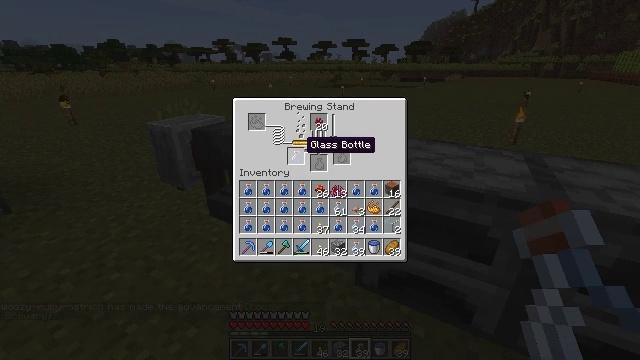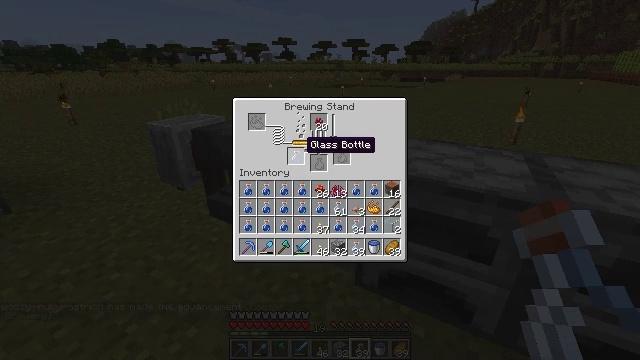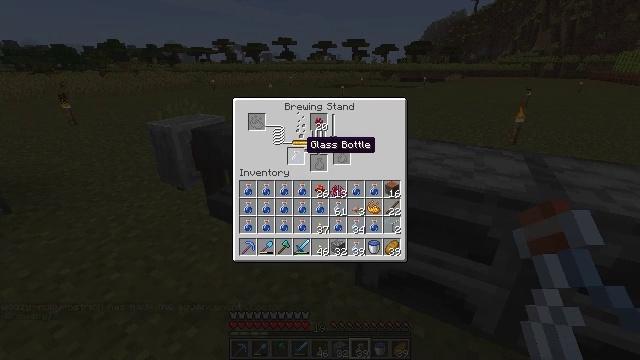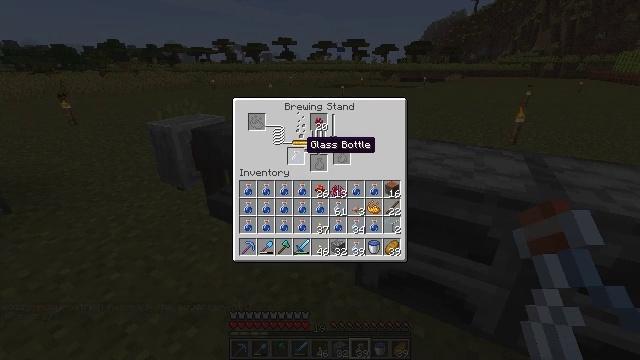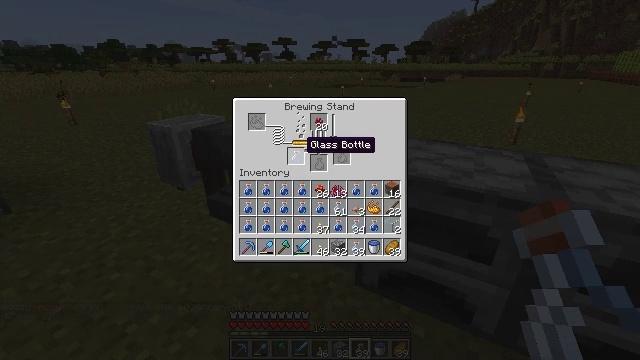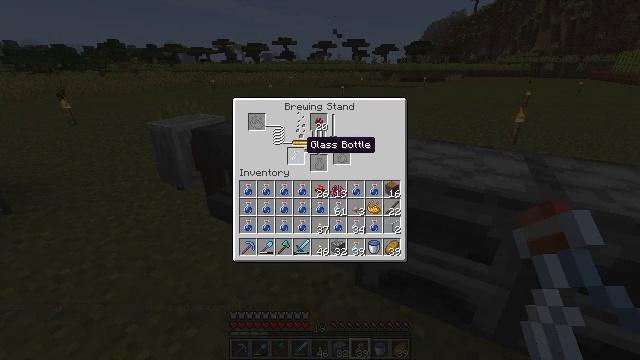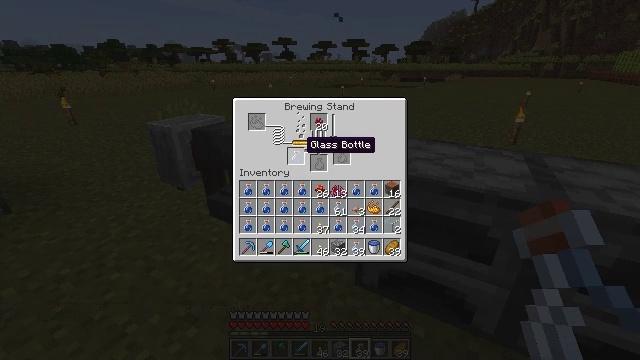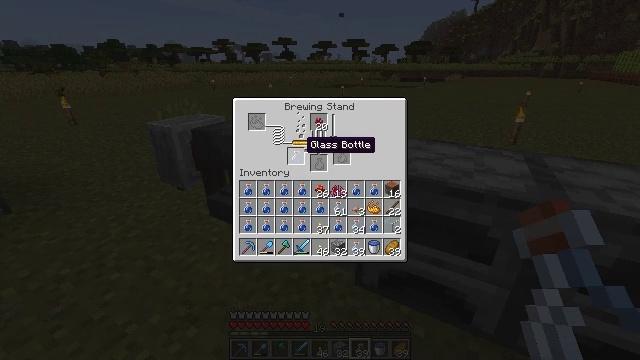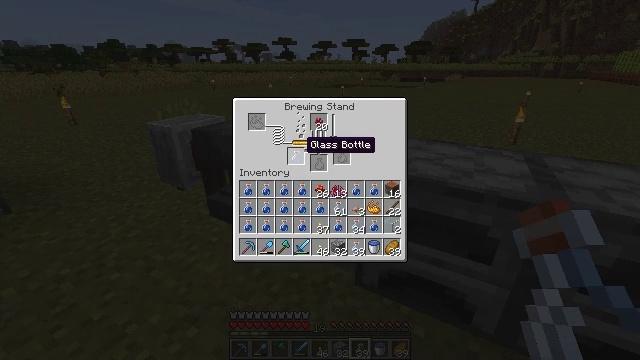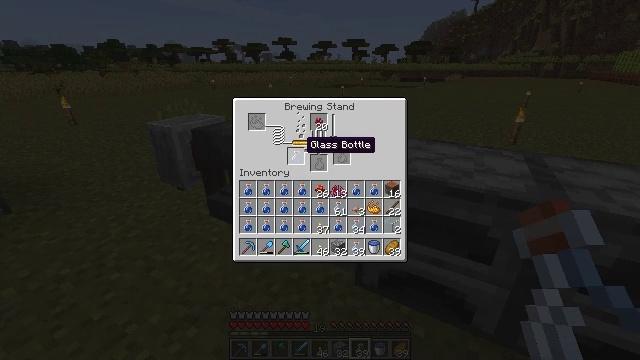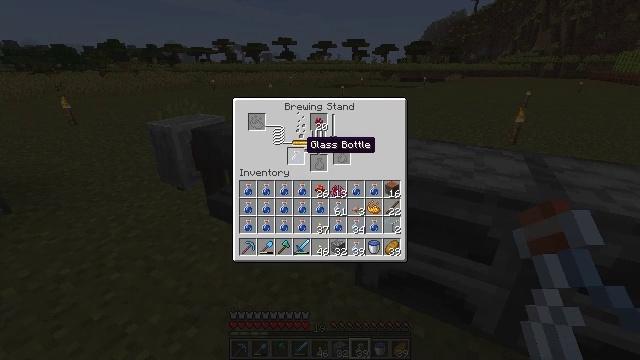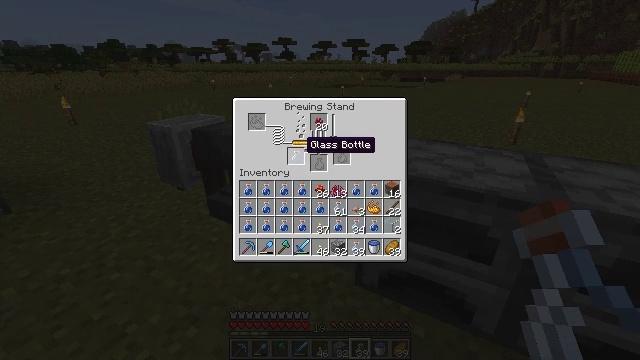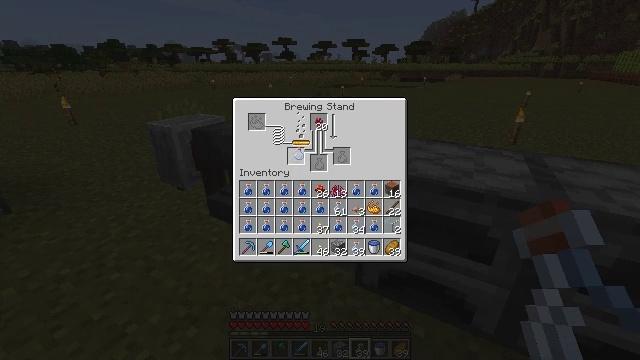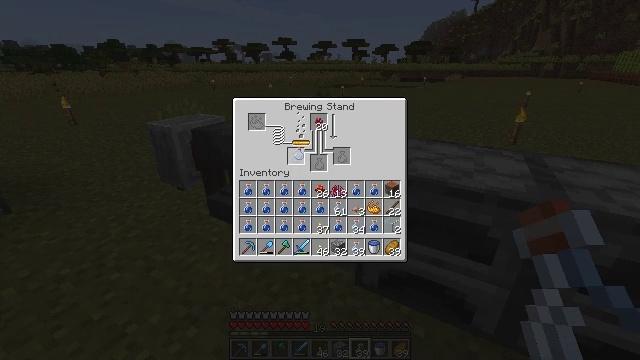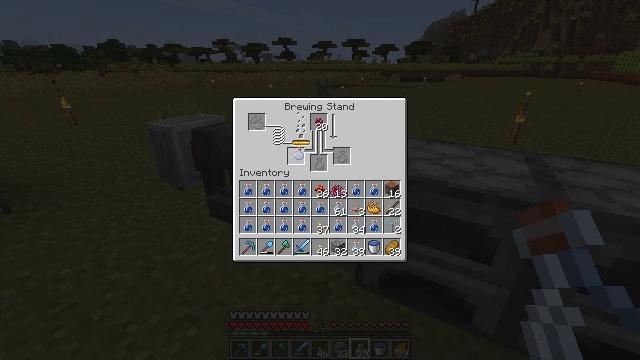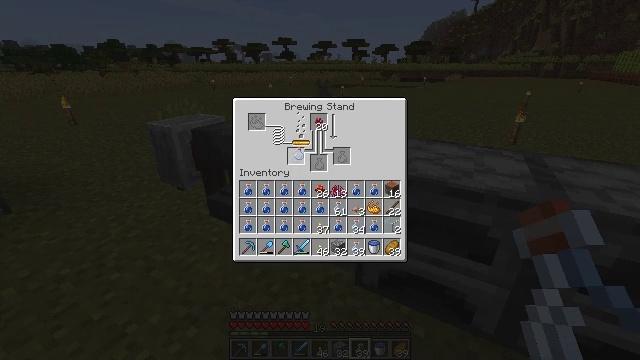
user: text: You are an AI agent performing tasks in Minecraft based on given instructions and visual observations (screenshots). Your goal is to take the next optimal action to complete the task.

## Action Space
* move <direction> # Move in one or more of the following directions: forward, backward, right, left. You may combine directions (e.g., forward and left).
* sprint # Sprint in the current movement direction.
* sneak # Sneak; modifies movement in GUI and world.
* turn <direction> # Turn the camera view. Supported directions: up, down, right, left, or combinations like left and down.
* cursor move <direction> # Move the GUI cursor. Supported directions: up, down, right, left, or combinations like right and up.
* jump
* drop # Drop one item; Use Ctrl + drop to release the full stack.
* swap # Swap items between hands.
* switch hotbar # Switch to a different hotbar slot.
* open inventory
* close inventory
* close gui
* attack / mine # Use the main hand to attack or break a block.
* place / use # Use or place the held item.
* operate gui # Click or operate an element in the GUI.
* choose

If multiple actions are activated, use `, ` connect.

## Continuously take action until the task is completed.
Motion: motion action
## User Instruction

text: Remove a glass bottle from the inventory.
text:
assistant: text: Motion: no_op
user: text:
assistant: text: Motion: no_op
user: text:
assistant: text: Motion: no_op
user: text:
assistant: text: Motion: no_op
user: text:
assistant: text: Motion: no_op
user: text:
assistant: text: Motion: no_op
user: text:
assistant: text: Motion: no_op
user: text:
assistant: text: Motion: no_op
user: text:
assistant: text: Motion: no_op
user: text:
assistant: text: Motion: no_op
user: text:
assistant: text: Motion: no_op
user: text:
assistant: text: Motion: operate gui
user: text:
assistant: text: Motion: operate gui
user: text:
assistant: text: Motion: operate gui
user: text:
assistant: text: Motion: no_op
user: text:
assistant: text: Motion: no_op
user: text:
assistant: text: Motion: cursor move right and up
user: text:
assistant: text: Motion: cursor move right and up
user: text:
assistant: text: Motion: cursor move right and up
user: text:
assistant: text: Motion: no_op
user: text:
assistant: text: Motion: no_op
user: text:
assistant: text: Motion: cursor move right
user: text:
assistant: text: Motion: cursor move right
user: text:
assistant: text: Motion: no_op
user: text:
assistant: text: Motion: no_op
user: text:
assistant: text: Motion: operate gui
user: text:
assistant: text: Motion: operate gui
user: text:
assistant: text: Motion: operate gui
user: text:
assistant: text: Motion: no_op
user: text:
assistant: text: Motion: no_op